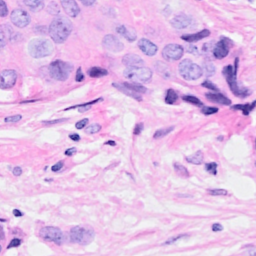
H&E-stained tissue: Breast